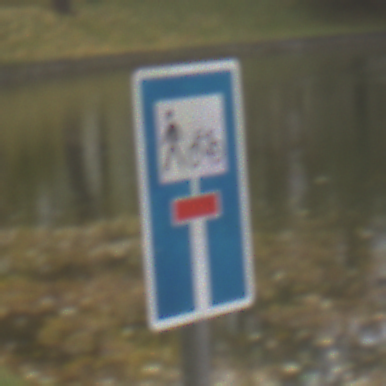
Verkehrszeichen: SackgasseRadverkehrFussgaengerDurchlaessig
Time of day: MorningAfternoon
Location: Outdoor (Nature)
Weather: Overcast
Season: Autumn
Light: Natural